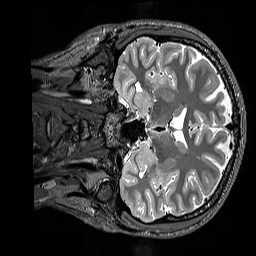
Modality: T2w
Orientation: coronal
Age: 31
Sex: female
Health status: healthy
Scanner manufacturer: siemens
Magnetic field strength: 3 T
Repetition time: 3.2 s
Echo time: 0.568 s